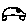
Label: car